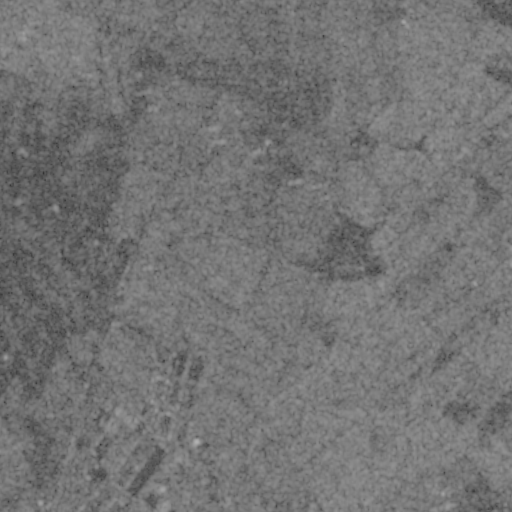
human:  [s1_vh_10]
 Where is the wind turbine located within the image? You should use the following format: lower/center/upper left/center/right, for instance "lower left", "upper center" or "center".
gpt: The wind turbine is located in the upper left of the image.
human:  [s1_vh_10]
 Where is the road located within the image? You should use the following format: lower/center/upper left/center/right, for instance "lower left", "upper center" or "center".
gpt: There is no road in the image.

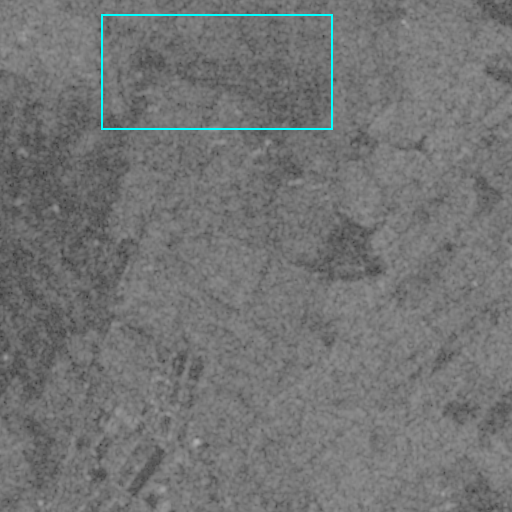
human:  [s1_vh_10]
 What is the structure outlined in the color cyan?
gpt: The structure outlined in cyan is a solar farm.
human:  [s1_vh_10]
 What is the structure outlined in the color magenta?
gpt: There is no magenta outline.